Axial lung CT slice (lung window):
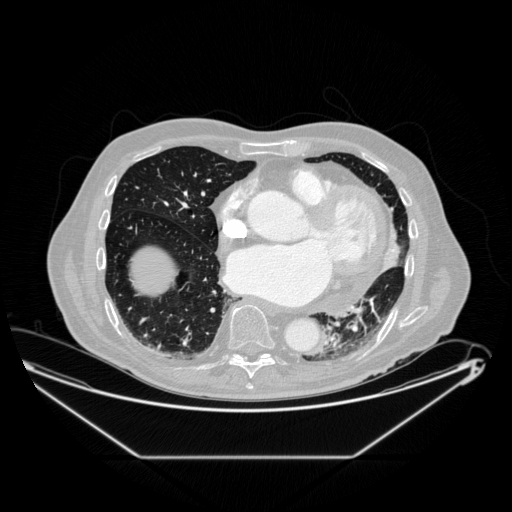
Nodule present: no